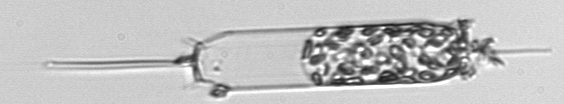
Label: Ditylum_brightwellii